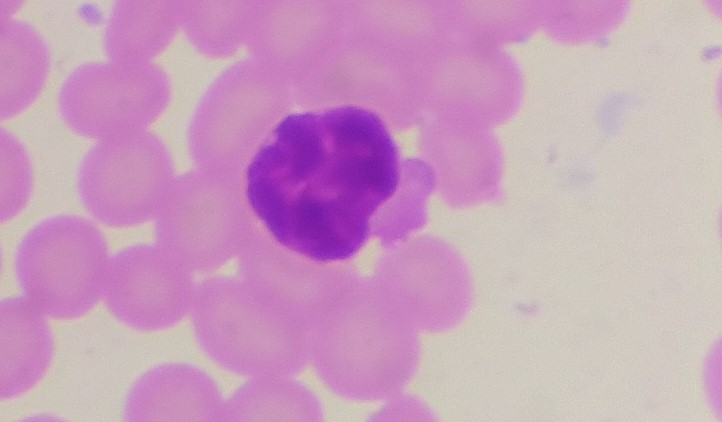
White blood cell type: Lymphocyte